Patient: sex F, age 67
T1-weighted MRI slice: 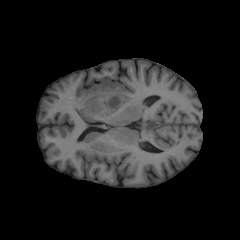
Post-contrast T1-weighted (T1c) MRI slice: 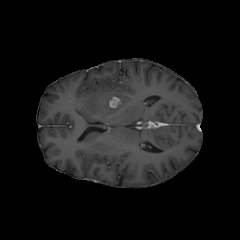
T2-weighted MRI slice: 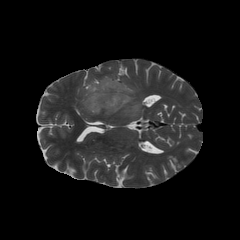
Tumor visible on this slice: yes
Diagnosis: Glioblastoma, IDH-wildtype
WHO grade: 4